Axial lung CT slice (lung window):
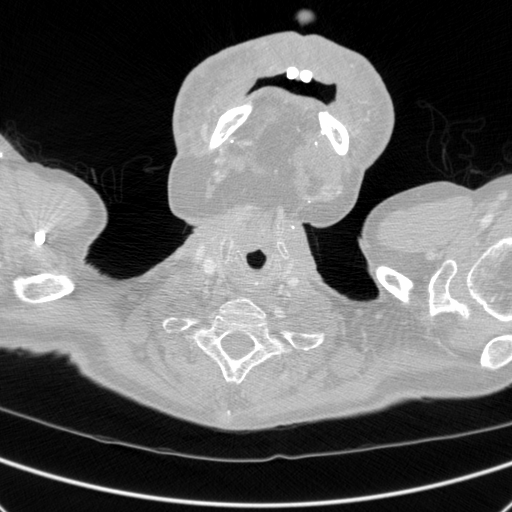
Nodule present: no